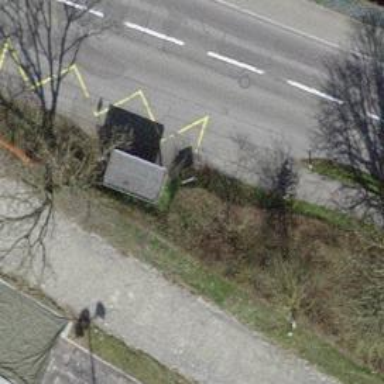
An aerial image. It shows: Bus stop with shelter. It is platform for public transport.